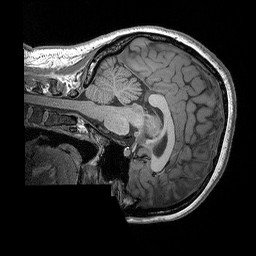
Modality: T1w
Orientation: sagittal
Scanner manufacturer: siemens
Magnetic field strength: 3 T
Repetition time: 2.3 s
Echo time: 0.00298 s